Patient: sex M, age 62
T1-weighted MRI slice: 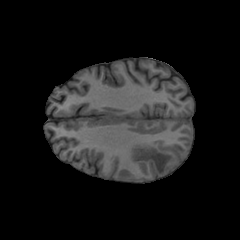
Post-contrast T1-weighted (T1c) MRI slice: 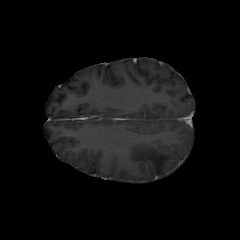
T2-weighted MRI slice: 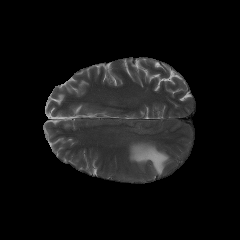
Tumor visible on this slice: yes
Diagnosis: Glioblastoma, IDH-wildtype
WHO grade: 4